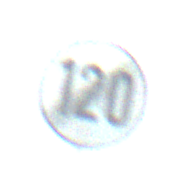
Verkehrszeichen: EndeGeschwindigkeit120
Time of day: MorningAfternoon
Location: Outdoor (Nature)
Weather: PartlyCloudy
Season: NotSpecified
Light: Natural